Question: How do you disable the focus ring around an 'NSTableView' row when the user right-clicks on it? I can't get it to disappear. Setting focus ring of an individual 'NSTableViewCell' in the table to 'None' has no effect.

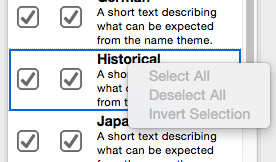
Answer: Subclass the table view and implement the following method:
'''
- (void)drawContextMenuHighlightForRow:(NSInteger)row {
// do nothing
}
'''
Note:
1. The blue outline is not the focus ring.
2. This is an undocumented private method Apple uses to draw the outline. Providing an empty implementation will prevent anything from being drawn, but I am not 100% sure that whether it can pass the review.